Question: Consider <URL>:
'''
<svg xmlns="http://www.w3.org/2000/svg" xmlns:x="http://www.w3.org/1999/xlink"
viewBox="0 0 353 150">
<defs>
<clipPath id="walk0"><rect width="44" height="70" /></clipPath>
<image id="img" x:href="http://phrogz.net/tmp/walking-girl2.png"
width="353" height="70" />
</defs>
<use x:href="#img" clip-path="url(#walk0)" />
<use x:href="#img" y="80" clip-path="url(#walk0)" />
</svg>
'''
The intent is to have two copies of the spritesheet clipped to the same region, with the second copy 80 units lower down. This works as intended in Firefox (the clipping path is applied before the 'y' offset). In Chrome and Safari, however, the second image is not shown. (The clipping path is applied using global SVG unit space, and hence shows an empty area of the image.)

1) , or
2)
I can work around the problem by <URL>; this works in both Firefox and Chrome. But I'm hoping that there's a simpler way to achieve the same results in a correct and cross-browser manner.
'clipPathUnits="objectBoundingBox"''clipPath''''<symbol>''viewBox''height''width''<use>''''objectBoundingBox'
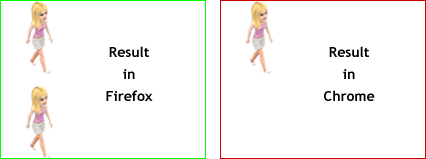
Answer: The easiest, standards-compliant way to differentiate between these is to use <URL>. This suite provides tests for 'use' structs that you can play with to determine compliance, among many others.
The problem is how your 'y' value is being parsed, which is causing your figure to translate out of the second frame, but only in some browsers. This is the correct, cross-browser way to specify the desired translation:
'<use x:href="#img" clip-path="url(#walk0)"''transform="translate(0,80)"''/>'
I would assume the dubious parsing with respect to the current clipping pane is a regression.